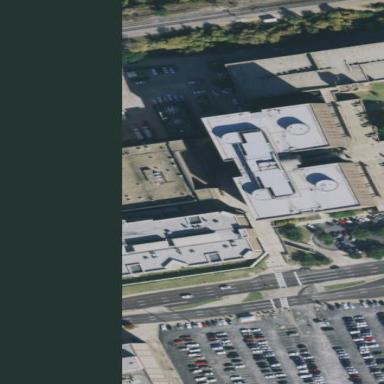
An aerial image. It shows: Public building.